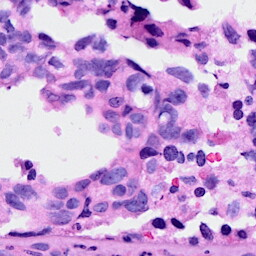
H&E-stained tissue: Breast